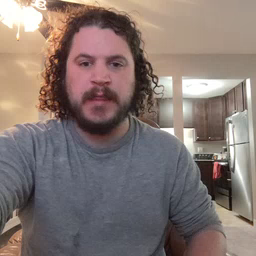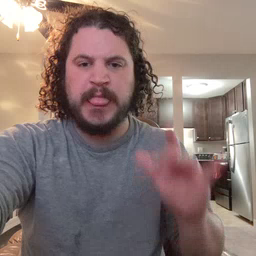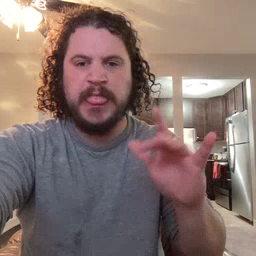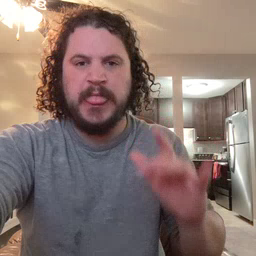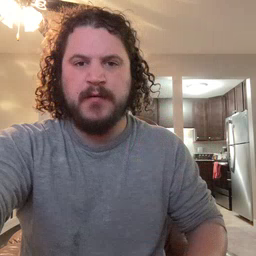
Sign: yucky